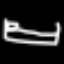
Label: bed